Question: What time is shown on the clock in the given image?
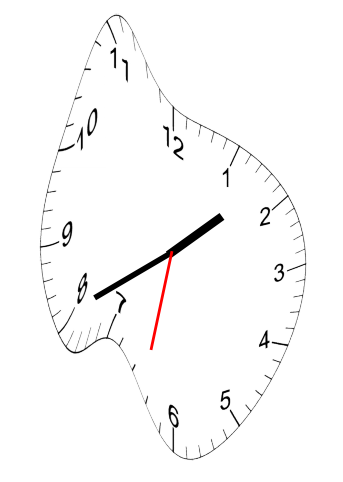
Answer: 01:40:32